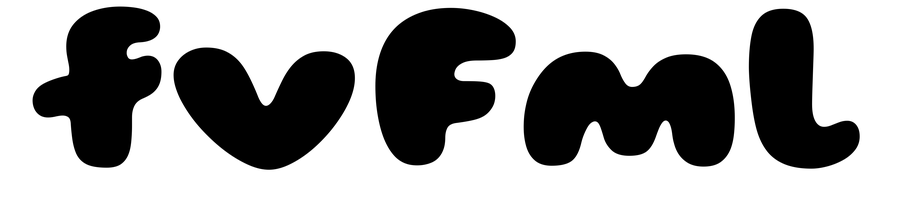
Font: Gluten_Black